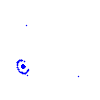
Particle: electron